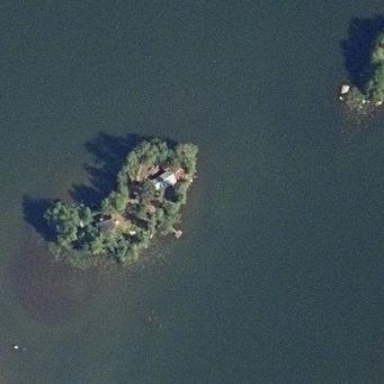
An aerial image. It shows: Islet.